Question: I have currently got a UITableView in my main view controller. I want the data of the selected row to be passed to another view controller in my project.
Here's what I have got so far, although there is an error. Why is this? I have referenced the class and the header file in my .h file.

I would really appreciate some help with this as I've tried everything I can think of.
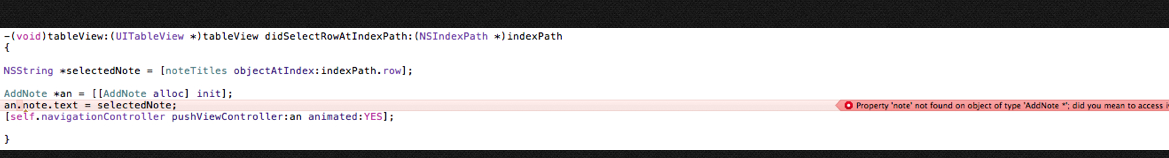
Answer: '''
Simply synthesize the object in the destination view.
It will work fine...
like:
in .h
@property(nonatomic, retain) UILabel *note;
in .m
@synthesize note;
'''